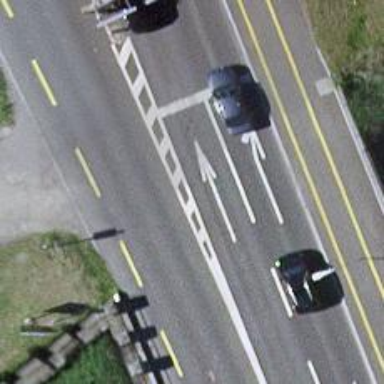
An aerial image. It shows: Primary highway bridge with asphalt surface. There is designated cycle lane on the left side.